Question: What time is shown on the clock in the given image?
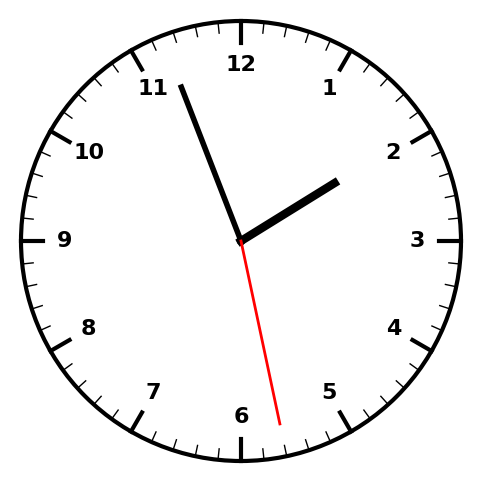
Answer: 01:56:28